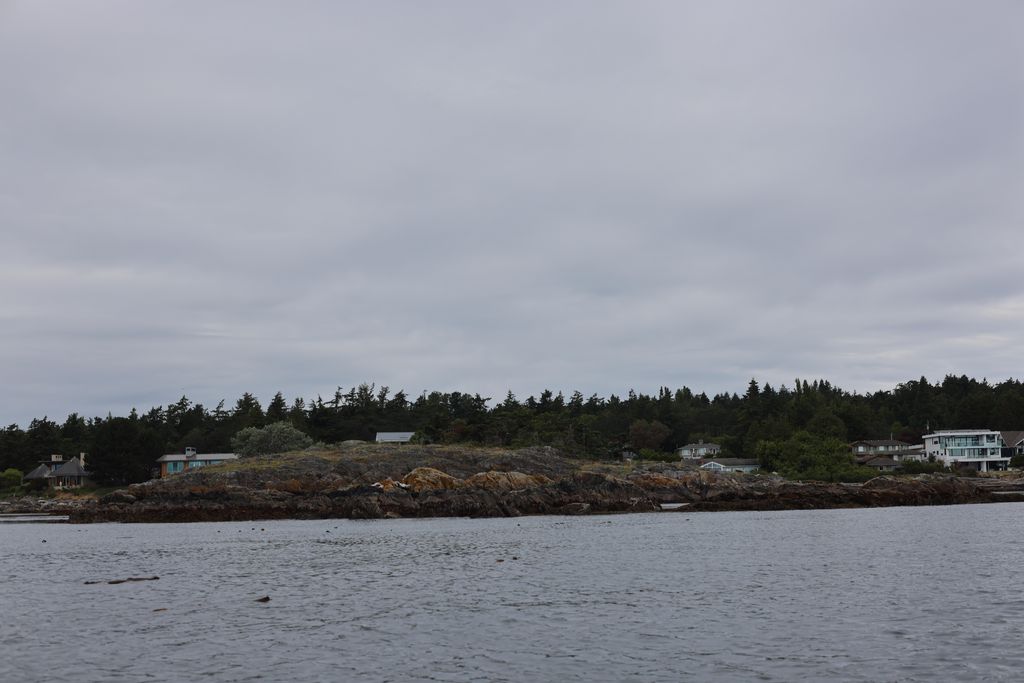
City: victoria